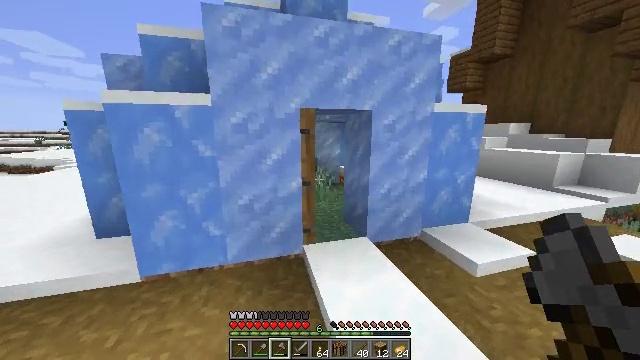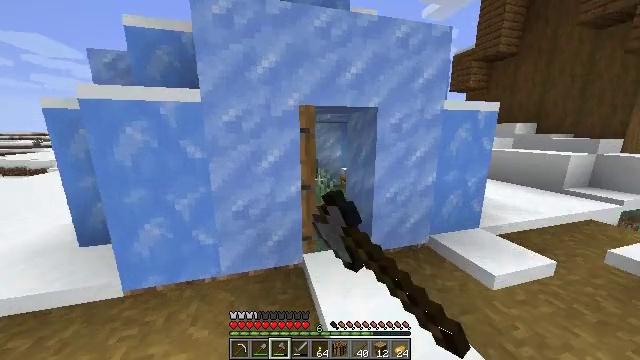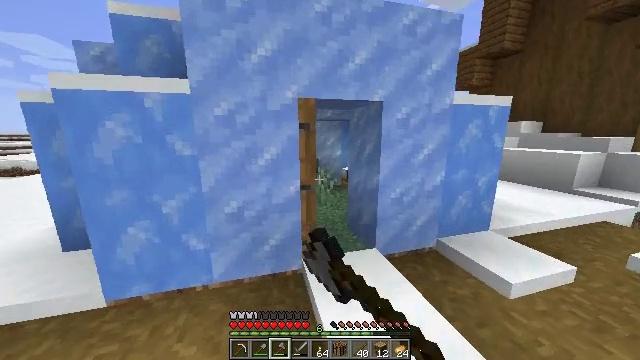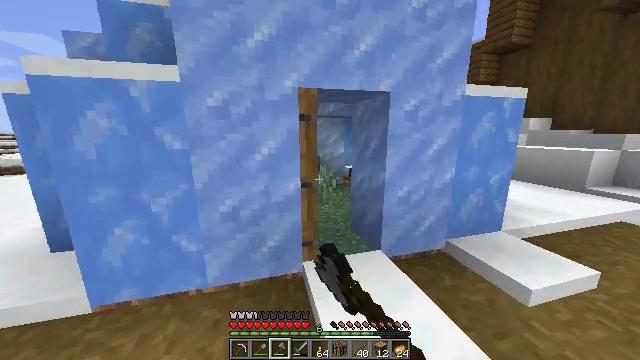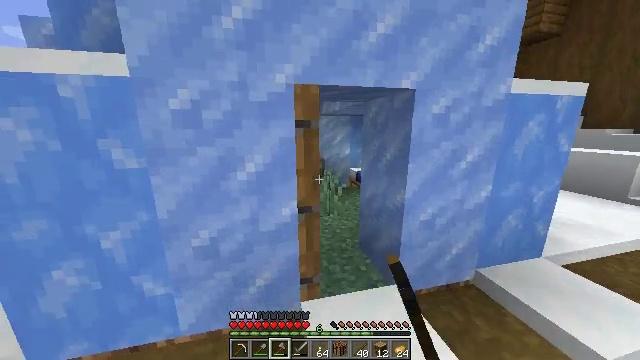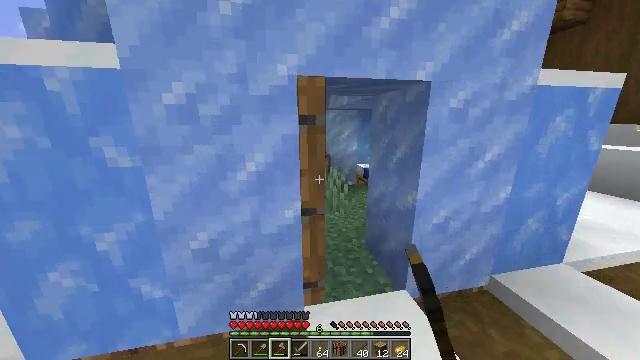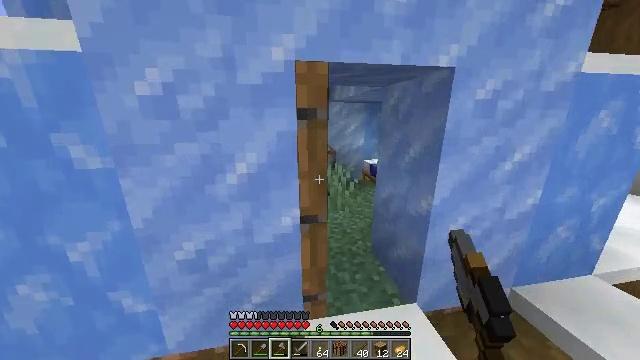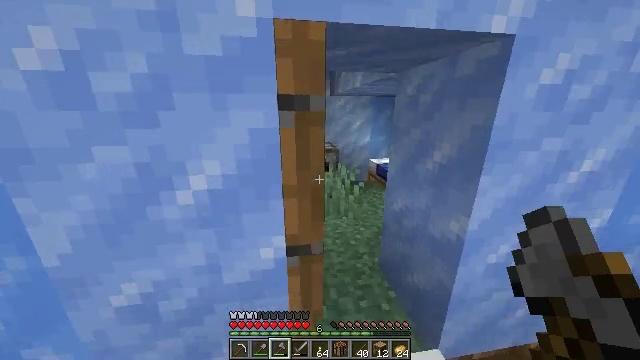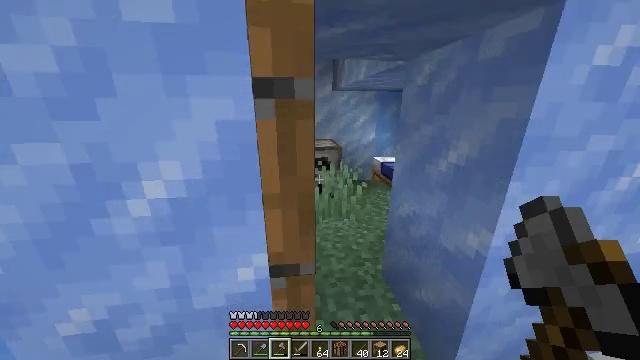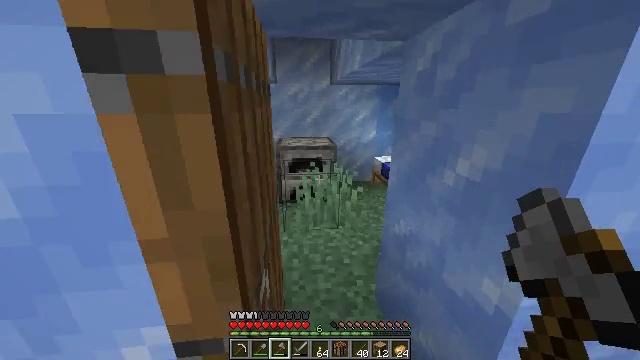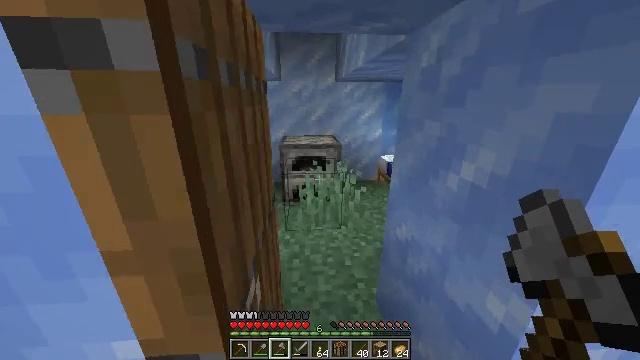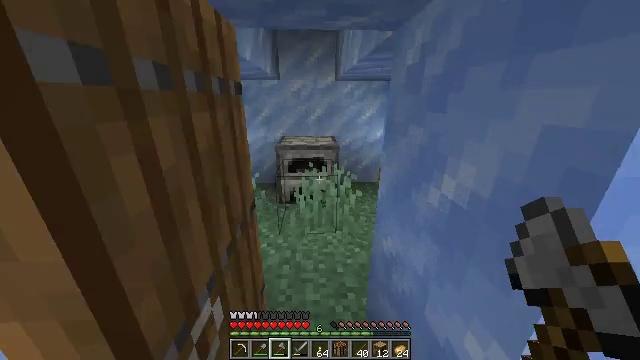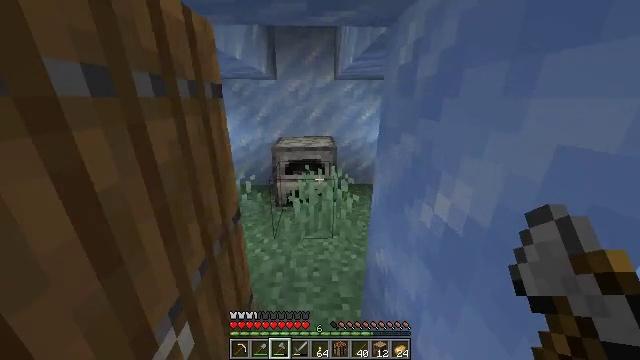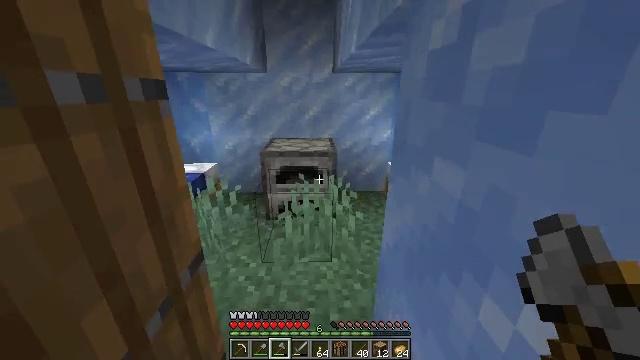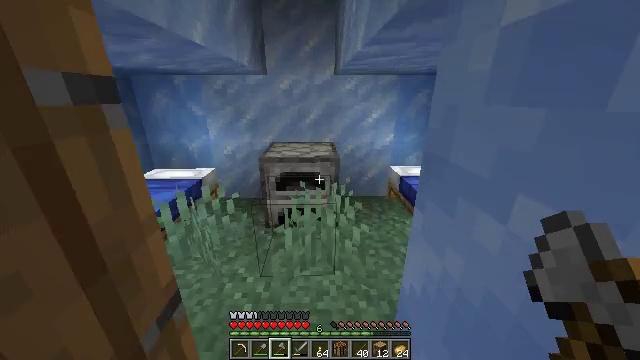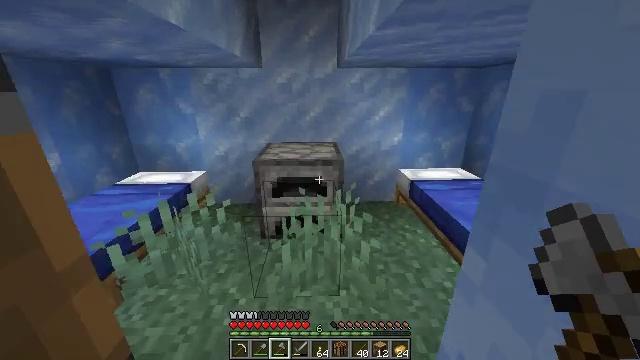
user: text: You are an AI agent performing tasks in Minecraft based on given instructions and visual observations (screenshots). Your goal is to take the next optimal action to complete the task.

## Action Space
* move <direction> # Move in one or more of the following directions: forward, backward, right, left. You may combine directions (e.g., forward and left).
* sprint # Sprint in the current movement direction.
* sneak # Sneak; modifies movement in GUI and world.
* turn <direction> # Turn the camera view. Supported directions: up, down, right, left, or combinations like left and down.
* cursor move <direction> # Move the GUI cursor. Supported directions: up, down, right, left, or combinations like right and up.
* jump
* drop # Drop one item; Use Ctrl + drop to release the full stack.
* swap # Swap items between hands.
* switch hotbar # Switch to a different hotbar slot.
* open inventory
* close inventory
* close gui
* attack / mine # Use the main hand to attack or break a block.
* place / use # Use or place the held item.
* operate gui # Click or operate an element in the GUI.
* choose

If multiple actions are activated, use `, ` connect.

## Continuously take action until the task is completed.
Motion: motion action
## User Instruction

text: Collect spruce leaves for landscaping.
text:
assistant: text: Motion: move forward, sprint, use / place
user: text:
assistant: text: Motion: move forward, sprint, use / place
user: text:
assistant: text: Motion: move forward, sprint, use / place
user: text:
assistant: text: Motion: move forward, sprint, turn left
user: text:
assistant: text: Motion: move forward, sprint, turn left and down
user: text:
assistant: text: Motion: move forward, sprint, turn left and down
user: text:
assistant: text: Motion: move forward, sprint, turn left and down
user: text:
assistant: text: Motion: move forward and move right, sprint, turn left
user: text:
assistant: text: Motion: move forward and move right, sprint, turn left
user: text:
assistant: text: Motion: move forward and move right, sprint, turn left
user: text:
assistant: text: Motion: move forward, sprint, turn left
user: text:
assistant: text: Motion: move forward, sprint
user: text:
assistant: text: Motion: move forward, sprint
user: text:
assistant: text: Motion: move forward, sprint
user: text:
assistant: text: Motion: move forward, sprint
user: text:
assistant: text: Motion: move forward, sprint
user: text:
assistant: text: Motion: move forward
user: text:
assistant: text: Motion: move forward
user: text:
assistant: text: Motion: turn right and down
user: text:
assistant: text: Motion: turn right and down
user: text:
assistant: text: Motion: turn right and down
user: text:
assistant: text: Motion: move back, turn right
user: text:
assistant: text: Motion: move back, turn right
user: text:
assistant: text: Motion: move back and move right, turn right
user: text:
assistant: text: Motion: move right, turn right
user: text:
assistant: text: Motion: move right, turn right and up
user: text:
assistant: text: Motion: move forward and move right, turn right and up
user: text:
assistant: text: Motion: move forward and move right, turn right and up
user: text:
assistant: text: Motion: move forward and move right, turn right and up
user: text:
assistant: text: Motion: move forward and move right, turn right and up